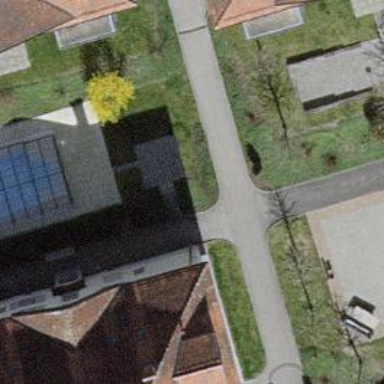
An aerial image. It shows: Concrete steps.